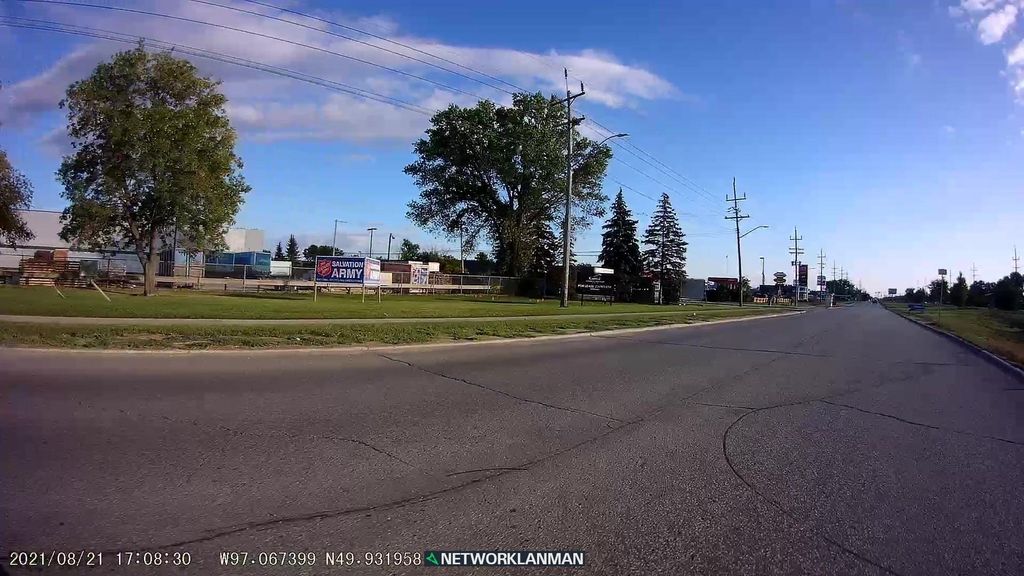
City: winnipeg